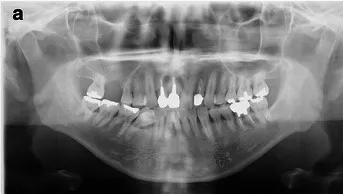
A; Panoramic radiograph obtained 1 week after surgery.
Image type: radiology (x_ray)